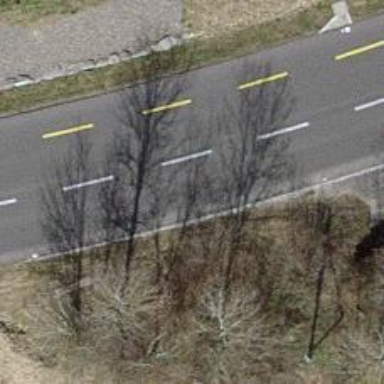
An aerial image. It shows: Secondary road with lane designated for cycling on the left side. The road surface is asphalt.